Question: I am trying to get a hold on 'WebAPI' so please excuse if the question is too naive to ask.
Been hearing that 'WebAPI' is using 'MVC' and is integrated in to it.
Just created a sample 'WebAPI' project but under 'References' I find not 'System.Web.Mvc' dll.
Why? Or am I missing anything important?

About 'System.Web.Mvc', <URL>:
> The System.Web.Mvc namespace contains classes and interfaces that support the ASP.NET Model View Controller (MVC) framework for creating Web applications. This namespace includes classes that represent controllers, controller factories, action results, views, partial view, model binders, and much more.
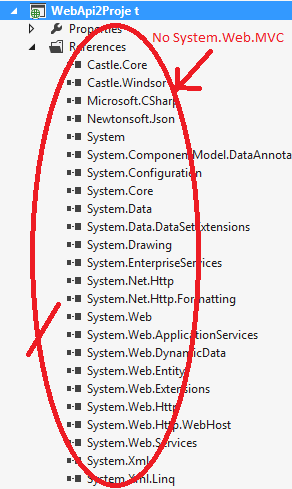
Answer: And it should not be there. ASP.NET Web API is very similar to MVC, buit is not integrated with it or whatever. Web API can live completely outside of MVC framework perfectly fine. Which is good - while building HTTP service you wouldn't want to include any HTML rendering features whatsoever into your project.
Think of it that way - 'System.Web.Mvc' contains end-user-facing features that MVC uses, like views, view results. WebAPI is not a end-user-facing thing, it does not generate HTML or run javascript. Purpose of Web API is to provide means for creation of HTTP services - very different from MVC framework.
MVC and Web API share several similar approaches. Take controllers for example. Looks like they behave similar in both frameworks. However you may discover that implementations are different. MVC uses 'System.Web.Mvc.Controller', while Web API uses 'System.Web.Http.ApiController'. More detailed explanation on the reason why is <URL>. On the other hand - routing. Both frameworks use the same implementation of routing which resides in 'System.Web.Routing'.
Frameworks are similar, but can exist completely separately. That is why there is no reference between them.